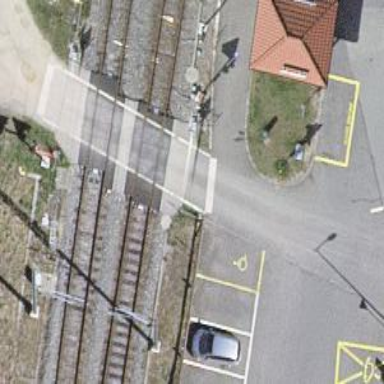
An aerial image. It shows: Level crossing along the railway.